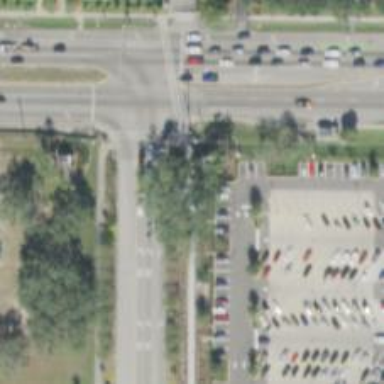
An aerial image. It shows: Footway along the parkway.